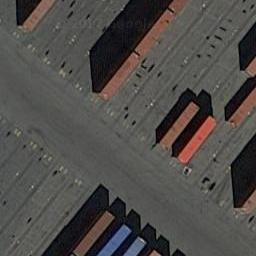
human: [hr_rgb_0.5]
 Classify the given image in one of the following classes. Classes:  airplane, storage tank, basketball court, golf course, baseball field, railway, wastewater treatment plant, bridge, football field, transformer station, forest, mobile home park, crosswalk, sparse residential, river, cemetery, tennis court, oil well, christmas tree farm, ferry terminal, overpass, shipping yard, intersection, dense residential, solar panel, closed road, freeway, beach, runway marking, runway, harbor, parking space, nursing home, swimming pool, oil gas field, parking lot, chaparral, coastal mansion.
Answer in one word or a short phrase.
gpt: shipping yard